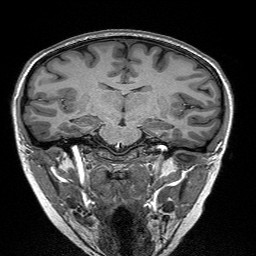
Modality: T1w
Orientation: sagittal
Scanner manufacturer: siemens
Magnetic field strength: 3 T
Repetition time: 2.3 s
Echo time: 0.00298 s